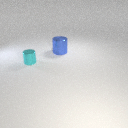
small cyan metal cylinder in front of large blue metal cylinder